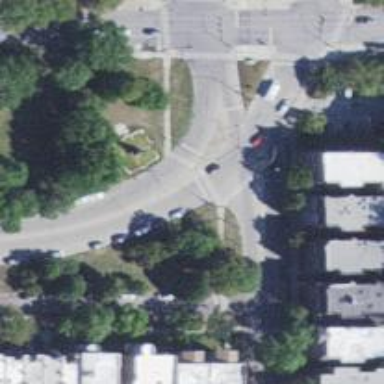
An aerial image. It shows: Footway crossing with zebra crossing markings and island.